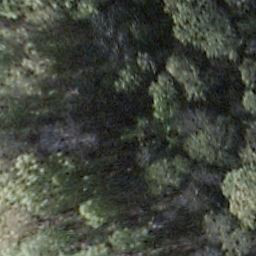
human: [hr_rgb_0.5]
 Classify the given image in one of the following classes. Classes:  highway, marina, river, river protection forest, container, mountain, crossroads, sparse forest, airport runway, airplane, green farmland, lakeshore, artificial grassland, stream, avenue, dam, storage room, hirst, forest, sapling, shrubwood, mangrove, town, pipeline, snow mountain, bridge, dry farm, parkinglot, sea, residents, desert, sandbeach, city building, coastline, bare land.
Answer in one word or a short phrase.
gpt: shrubwood